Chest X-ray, AP view. Patient: 25 years old, sex F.
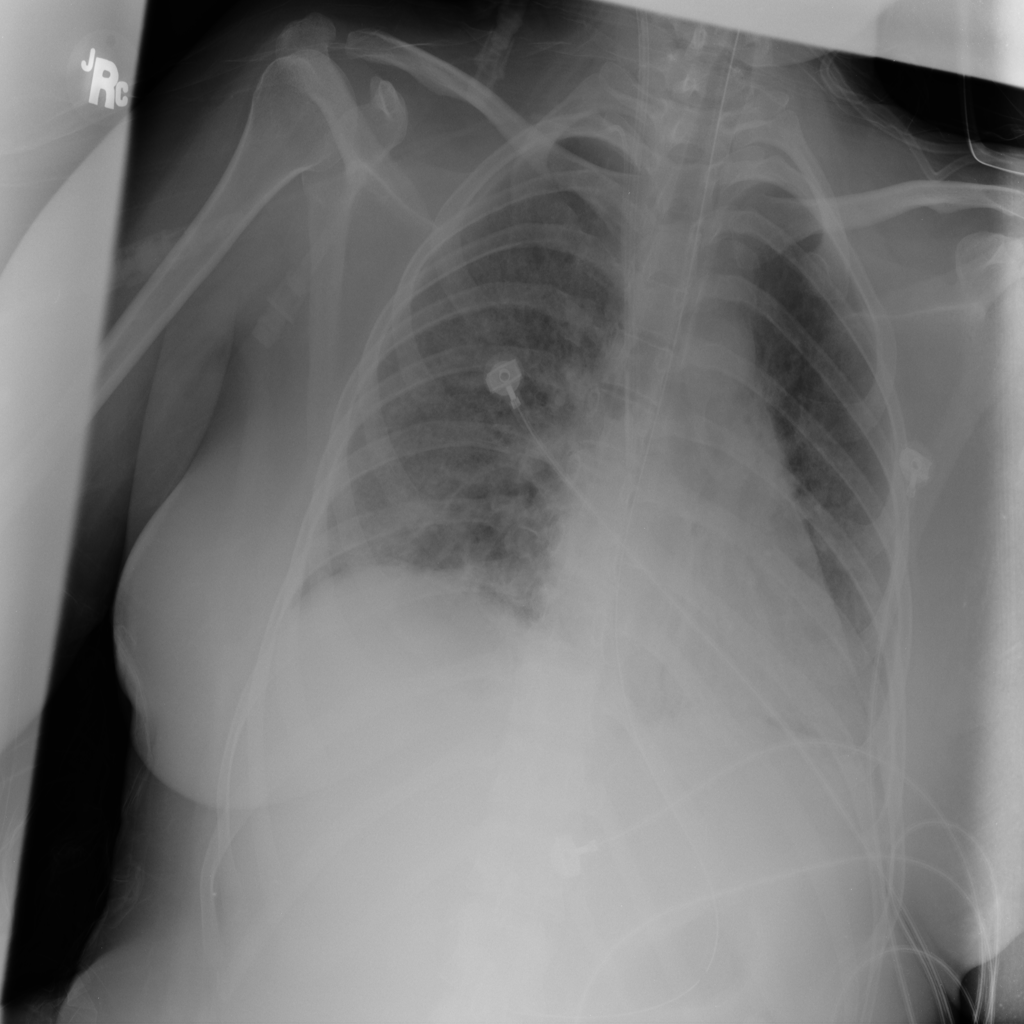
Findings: Infiltration